Interaction volume radius: 10 \u00c5
Interaction volume height: 30 \u00c5
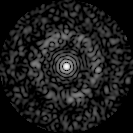
Disorder parameter: 0.8387